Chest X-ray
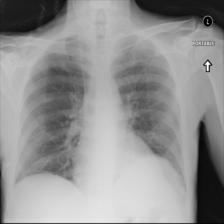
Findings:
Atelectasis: negative
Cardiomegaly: negative
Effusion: negative
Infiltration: negative
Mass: negative
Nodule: negative
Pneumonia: negative
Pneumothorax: negative
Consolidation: negative
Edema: negative
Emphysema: negative
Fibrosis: negative
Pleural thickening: negative
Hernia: negative